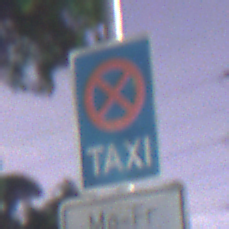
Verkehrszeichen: Taxenstand
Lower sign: ZeitangabenMitBeschraenkungAufWochentage2
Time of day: Night
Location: Outdoor (Suburban)
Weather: PartlyCloudy
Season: NotSpecified
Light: Artificial